Interaction volume radius: 10 \u00c5
Interaction volume height: 20 \u00c5
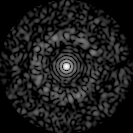
Disorder parameter: 0.8342